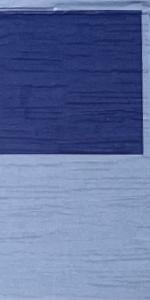
Label: Empty